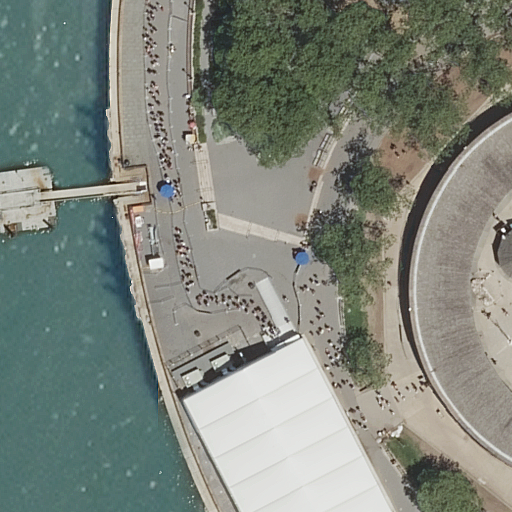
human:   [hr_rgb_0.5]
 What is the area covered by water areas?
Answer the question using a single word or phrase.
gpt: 2669m2

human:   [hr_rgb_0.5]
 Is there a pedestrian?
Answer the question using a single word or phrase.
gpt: yes

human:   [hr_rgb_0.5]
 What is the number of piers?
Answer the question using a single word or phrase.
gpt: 1

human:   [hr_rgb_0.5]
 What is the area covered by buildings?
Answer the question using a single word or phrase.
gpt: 2654m2

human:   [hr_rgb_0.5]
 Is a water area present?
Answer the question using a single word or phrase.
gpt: yes

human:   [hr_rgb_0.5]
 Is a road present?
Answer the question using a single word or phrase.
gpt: yes

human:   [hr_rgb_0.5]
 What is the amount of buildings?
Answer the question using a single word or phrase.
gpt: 3

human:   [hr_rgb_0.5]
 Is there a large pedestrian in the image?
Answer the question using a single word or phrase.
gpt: yes

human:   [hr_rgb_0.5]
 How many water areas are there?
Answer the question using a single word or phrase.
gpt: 2

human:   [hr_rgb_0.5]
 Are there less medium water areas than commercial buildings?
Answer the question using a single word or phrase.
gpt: no

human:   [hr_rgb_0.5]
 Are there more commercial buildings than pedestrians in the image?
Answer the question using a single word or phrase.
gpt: no

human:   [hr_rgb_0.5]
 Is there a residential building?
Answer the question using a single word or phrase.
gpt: yes

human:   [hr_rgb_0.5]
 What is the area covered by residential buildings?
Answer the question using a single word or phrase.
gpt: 2654m2

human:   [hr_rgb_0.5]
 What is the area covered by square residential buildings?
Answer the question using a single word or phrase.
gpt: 0m2

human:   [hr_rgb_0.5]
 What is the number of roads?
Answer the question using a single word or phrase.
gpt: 8

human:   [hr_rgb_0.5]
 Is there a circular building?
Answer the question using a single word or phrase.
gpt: no

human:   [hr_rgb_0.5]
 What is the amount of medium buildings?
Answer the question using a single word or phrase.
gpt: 0

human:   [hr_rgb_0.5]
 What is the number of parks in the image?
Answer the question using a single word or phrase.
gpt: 9

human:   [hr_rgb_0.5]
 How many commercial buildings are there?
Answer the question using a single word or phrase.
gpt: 0

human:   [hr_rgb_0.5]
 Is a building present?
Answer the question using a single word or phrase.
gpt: yes

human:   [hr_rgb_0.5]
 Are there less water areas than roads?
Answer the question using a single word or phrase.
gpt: yes

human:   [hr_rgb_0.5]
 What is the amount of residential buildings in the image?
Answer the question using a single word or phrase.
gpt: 3

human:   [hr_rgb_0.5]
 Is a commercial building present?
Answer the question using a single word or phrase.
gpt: no

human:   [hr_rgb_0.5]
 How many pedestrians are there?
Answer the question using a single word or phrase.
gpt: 10

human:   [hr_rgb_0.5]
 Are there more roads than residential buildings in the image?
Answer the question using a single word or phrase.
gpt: yes

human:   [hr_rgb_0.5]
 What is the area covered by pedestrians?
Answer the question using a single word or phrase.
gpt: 6195m2

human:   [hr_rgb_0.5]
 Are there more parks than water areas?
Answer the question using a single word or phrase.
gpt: yes

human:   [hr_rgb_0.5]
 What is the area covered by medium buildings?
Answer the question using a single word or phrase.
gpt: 0m2

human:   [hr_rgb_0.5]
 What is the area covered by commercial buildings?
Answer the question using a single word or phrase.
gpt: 0m2

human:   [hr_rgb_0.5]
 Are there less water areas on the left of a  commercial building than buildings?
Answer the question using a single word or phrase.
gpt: yes

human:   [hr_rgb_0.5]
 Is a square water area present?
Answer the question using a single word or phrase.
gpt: no

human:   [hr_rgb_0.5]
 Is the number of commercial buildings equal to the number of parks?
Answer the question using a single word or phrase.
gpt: no

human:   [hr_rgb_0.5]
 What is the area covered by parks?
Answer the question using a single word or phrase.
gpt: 1809m2

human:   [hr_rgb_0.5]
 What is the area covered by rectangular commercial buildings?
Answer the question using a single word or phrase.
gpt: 0m2

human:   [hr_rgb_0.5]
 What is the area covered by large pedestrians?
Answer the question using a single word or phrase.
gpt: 5374m2

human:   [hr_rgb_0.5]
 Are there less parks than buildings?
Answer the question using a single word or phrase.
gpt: no

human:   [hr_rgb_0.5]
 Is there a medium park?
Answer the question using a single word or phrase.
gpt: yes

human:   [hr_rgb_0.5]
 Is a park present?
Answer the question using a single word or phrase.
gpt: yes

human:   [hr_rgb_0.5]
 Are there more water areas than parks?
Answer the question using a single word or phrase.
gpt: no

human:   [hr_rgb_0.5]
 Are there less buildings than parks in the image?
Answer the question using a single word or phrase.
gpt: yes

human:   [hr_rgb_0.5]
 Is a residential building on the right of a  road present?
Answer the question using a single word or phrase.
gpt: yes

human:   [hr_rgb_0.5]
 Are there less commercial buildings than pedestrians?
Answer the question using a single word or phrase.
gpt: yes

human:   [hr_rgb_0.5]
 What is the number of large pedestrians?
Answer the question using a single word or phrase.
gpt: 4

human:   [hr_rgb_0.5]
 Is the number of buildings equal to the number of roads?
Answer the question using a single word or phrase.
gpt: no

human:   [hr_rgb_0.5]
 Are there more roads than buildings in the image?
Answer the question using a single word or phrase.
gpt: yes

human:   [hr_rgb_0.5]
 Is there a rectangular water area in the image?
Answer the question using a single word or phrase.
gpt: yes

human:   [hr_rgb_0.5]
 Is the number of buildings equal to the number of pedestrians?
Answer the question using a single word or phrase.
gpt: no

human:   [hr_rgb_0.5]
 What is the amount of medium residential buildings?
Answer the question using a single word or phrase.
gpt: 0

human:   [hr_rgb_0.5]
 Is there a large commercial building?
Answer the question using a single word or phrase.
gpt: no

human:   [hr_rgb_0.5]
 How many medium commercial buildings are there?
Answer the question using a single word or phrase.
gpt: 0

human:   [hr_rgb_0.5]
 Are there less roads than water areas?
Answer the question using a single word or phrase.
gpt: no

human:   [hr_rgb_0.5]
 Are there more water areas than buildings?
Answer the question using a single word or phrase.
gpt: no

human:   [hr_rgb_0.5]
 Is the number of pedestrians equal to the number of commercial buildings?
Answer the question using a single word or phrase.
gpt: no

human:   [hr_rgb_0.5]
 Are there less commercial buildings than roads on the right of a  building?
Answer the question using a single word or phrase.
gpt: yes

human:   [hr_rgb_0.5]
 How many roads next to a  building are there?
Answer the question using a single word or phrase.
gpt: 8

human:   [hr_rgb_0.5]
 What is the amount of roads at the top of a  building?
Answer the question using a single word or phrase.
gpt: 8

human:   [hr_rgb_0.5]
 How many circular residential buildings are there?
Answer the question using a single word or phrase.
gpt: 0

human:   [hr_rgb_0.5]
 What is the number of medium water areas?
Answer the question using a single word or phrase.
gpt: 1

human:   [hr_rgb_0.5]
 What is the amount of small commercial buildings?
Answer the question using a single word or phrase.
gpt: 0

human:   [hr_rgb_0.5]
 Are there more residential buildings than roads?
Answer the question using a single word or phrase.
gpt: no

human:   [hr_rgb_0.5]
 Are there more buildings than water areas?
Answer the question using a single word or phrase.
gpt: yes

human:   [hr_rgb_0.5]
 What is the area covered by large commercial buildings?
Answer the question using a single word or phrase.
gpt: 0m2

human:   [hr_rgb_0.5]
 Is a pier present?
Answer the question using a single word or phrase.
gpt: yes

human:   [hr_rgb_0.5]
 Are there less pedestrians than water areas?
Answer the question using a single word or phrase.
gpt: no